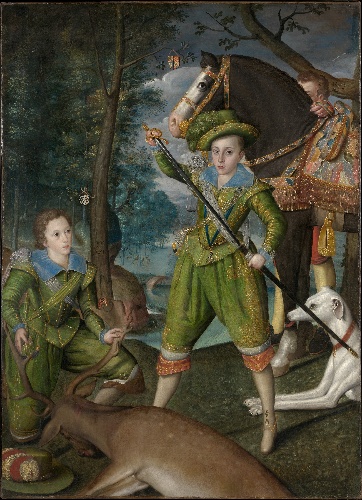
Title: Henry Frederick (1594–1612), Prince of Wales, with Sir John Harington (1592–1614), in the Hunting Field
Artist: Robert Peake the Elder
Artist bio: British, ca. 1551–1619 London
Date: 1603
Object type: Painting
Classification: Paintings
Medium: Oil on canvas
Dimensions: 79 1/2 x 58 in. (201.9 x 147.3 cm)
Department: European Paintings
Credit line: Purchase, Joseph Pulitzer Bequest, 1944
Accession year: 1944
Repository: Metropolitan Museum of Art, New York, NY
Tags: Princes|Men|Deer|Dogs|Horses|Hunting